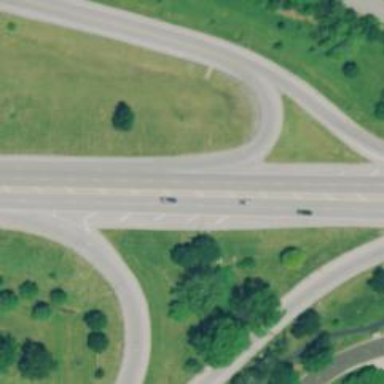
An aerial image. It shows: This image shows trunk highway that functions as expressway.